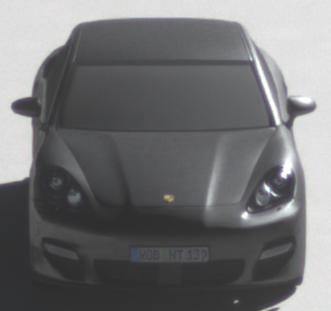
Make: Porsche
Model: Panamera
Detailed model: Panamera (970)
Model produced from: 2010/05
Model produced until: 2013/04
Doors: 5
Color: gray
Road condition: dry road
Daytime: morning or afternoon
Contrast: high contrast